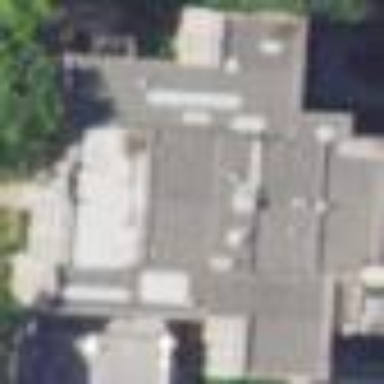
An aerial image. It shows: There is theatre building.